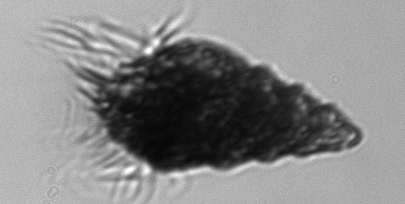
Label: Laboea_strobila